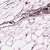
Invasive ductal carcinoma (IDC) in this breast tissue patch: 0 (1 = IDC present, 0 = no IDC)